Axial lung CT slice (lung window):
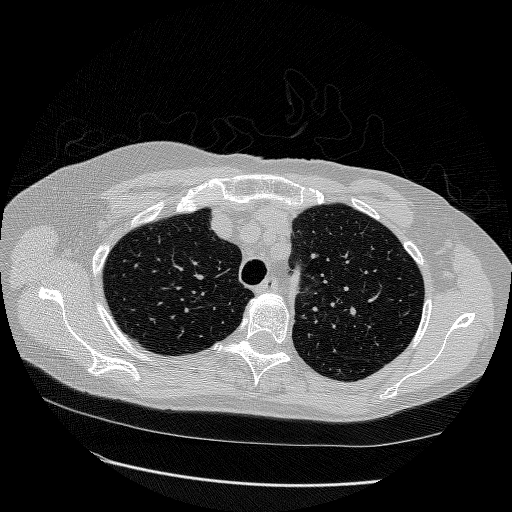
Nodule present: no